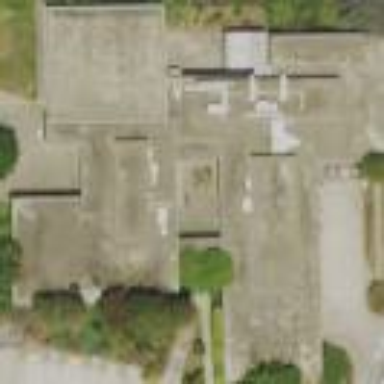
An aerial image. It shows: College building.